Question: When scroll-event fires, I want to get the last shown Listitem (also nested Listitems) from scrollable Container:

On every ScrollEvent, it should be selected via jQuery:
'''
$('#ScrollContainer').scroll(function() {
// get last visible Listitem in ScrollContainer
});
'''
Looking for fast and simple solution to get it.
Here is the <URL>.
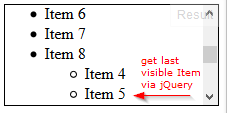
Answer: try this:
'''
$('#ScrollContainer').scroll(function() {
var liHeight = $(this).find('li').eq(0).outerHeight();
var sctrollToBottom = $(this)[0].scrollTop + $(this).innerHeight()-$(this).find('li').eq(0)[0].offsetTop;
var lastItemNum = parseInt(sctrollToBottom/liHeight);
var lastItem = $(this).find('li').eq(lastItemNum);
});
'''
Not the most elegant approach. You may be able to optimize.